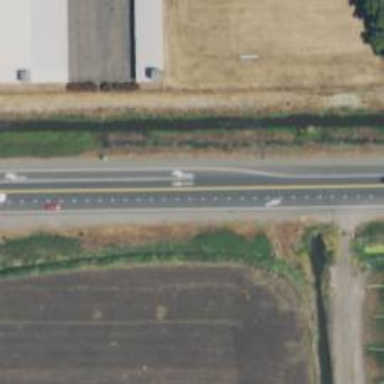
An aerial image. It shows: Asphalt trunk highway.